Question: I have two tables one for user and one for search. When I drag a search over to user it adds entire search list.

'recordsArray'
'''
<?php
require("db.php");
$action = mysql_real_escape_string($_POST['action']);
$updateRecordsArray = $_POST['recordsArray'];
if ($action == "updateRecordsListings"){
$listingCounter = 1;
foreach ($updateRecordsArray as $recordIDValue) {
$query = "UPDATE records1 SET recordListingID = " . $listingCounter . " WHERE recordID = " . $recordIDValue;
mysql_query($query) or die('Error, update query failed');
//INSERTS array item that does NOT EXIT in userTable
if (mysql_affected_rows()==0) {
$query = mysql_query("INSERT INTO records1 SELECT * FROM records WHERE recordID = " . $recordIDValue);
$query = "UPDATE records1 SET recordListingID = " . $listingCounter . " WHERE recordID = " . $recordIDValue;
mysql_query($query) or die('Error, insert/update query failed');
}
$listingCounter = $listingCounter + 1;
}
echo '<pre>';
print_r($updateRecordsArray);
echo '</pre>';
echo 'If you refresh the page, you will see that records will stay just as you modified.';
}
?>
'''
Both list arrays id must maintain the same id names in order for the above item to acknowledge and process the list items. Keeping things simple I just used the same code for the Search, User format:
'''
<li id="recordsArray_<?php echo $result['recordID']; ?>"><?php echo $result['recordID'] . ". " . $result['recordText']; ?></li>
'''
Javascript:
'''
$(function() {
$("#contentLeft ul, #main ul").sortable({ accept: '.draggable', connectWith: "#contentLeft ul", opacity: 0.6, cursor: 'move', update: function() {
var order = $(this).sortable("serialize") + '&action=updateRecordsListings';
$.post("updateDB.php", order, function(theResponse){
$("#contentRight").html(theResponse);
});
}
});
}).disableSelection();
});
'''
'recordsArray''#content ul'
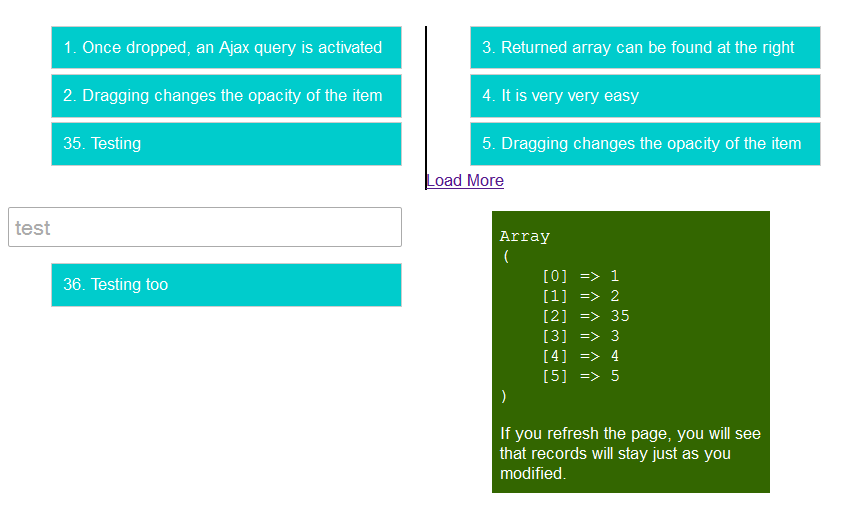
Answer: I can only get one insert per refresh with this but it does drag and drop insert...
Still need an if statement for possible errors because +/-1 if
'''
<?php
require("db.php");
$action = mysql_real_escape_string($_POST['action']);
$updateRecordsArray = $_POST['recordsArray'];
$uRA = $updateRecordsArray;
// Get total number of elements in $updateRecordsArray
$ifArray = $updateRecordsArray;
$resultCount = count($ifArray);
//echo '<br />';
//print_r($resultCount);
// Get total number of rows in $records1
$recordTable = array();
$result = mysql_query("SELECT recordListingID FROM records1");
$numRows = mysql_num_rows($result);
while ($row = mysql_fetch_assoc($result)) {
$recordTable = array_merge($recordTable, array_map('trim', explode(",", $row['recordListingID'])));
}
//Gets $id/$val of elements not in both arrays
$results = array_diff($uRA, $recordTable);
//echo '<br />';
//print_r($numRows);
//Give variables for +/- 1 $numRows
$plusNumRows = $numRows + 1;
$minusNumRows = $numRows - 1;
//echo '<br />';
//print_r($minusNumRows);
// Normal jQuery drag and drop ranking found online
if ($action == "updateRecordsListings"){
$listingCounter = 1;
foreach ($updateRecordsArray as $recordIDValue) {
//If statement for for +/- 1 $numRows
If ($resultCount == $numRows -1 || $resultCount == $numRows || $resultCount == $numRows + 1){
$sql = mysql_query("INSERT INTO records1 SELECT * FROM records WHERE recordID = $recordIDValue");
}
$query = "UPDATE records1 SET recordListingID = " . $listingCounter . " WHERE recordID = " . $recordIDValue;
mysql_query($query) or die('Error, update query failed');
$listingCounter = $listingCounter + 1;
}
echo '<pre>';
print_r($updateRecordsArray);
echo '</pre>';
echo 'If you refresh the page, you will see that records will stay just as you modified.';
}
?>
'''